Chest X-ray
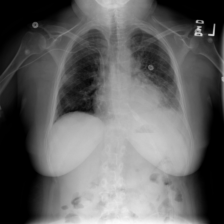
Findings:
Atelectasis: negative
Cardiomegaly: negative
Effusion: positive
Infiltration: positive
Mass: negative
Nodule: negative
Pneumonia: positive
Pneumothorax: negative
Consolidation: positive
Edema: negative
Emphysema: negative
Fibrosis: negative
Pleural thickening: negative
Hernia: negative